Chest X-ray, PA view. Patient: 67 years old, sex F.
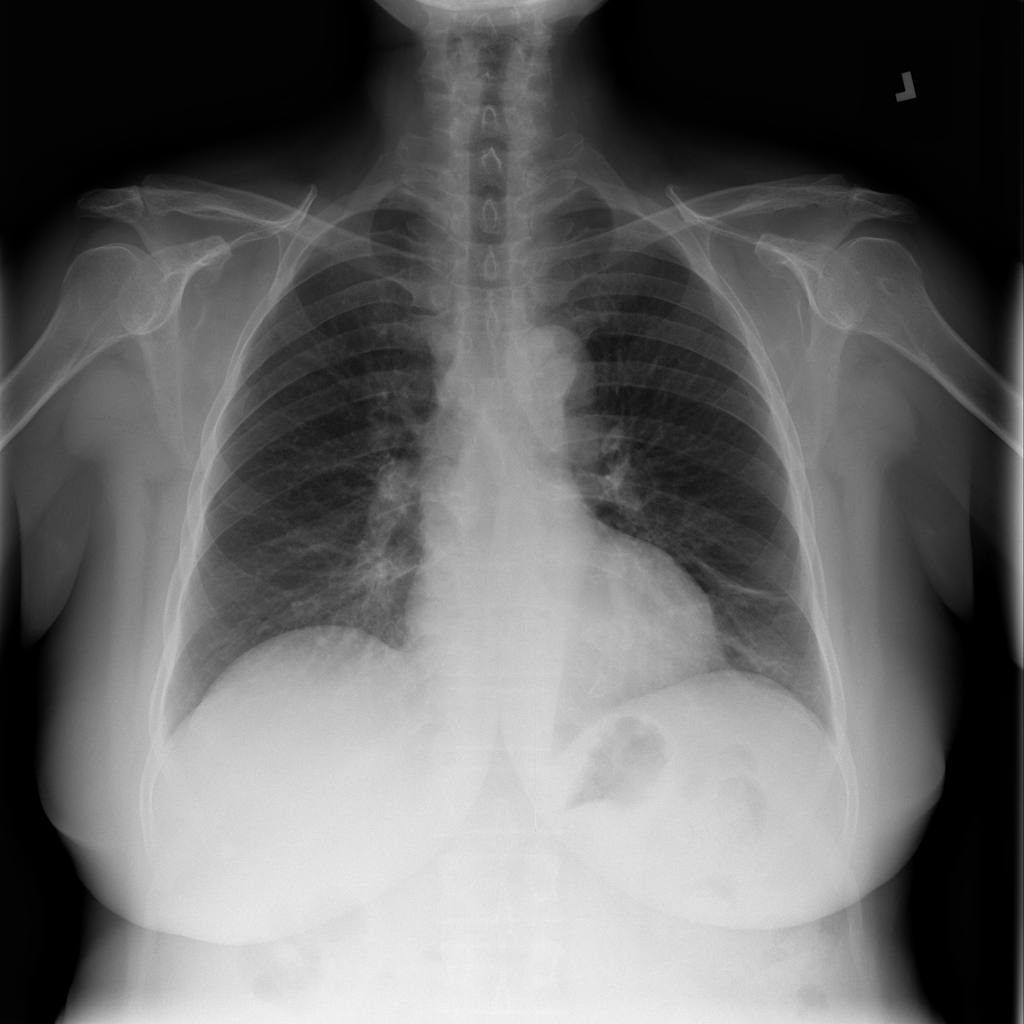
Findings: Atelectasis